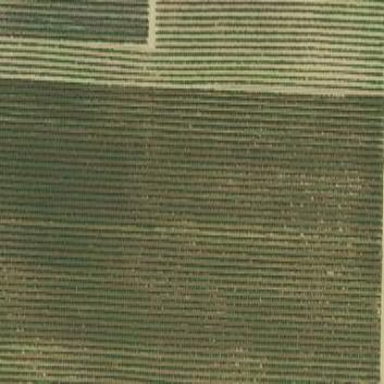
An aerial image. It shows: Vineyard.